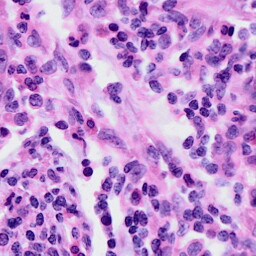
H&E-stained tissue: Cervix